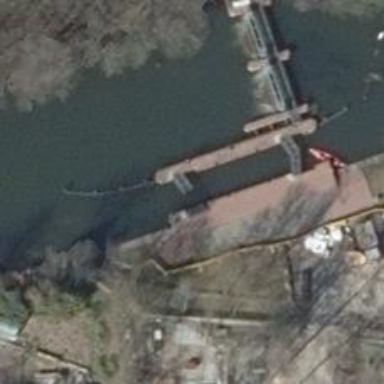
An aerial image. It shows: Lock gate along waterway.